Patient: sex F, age 39
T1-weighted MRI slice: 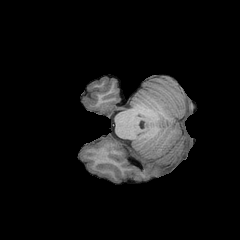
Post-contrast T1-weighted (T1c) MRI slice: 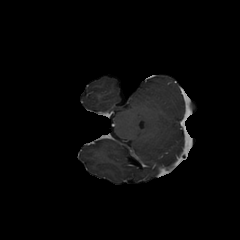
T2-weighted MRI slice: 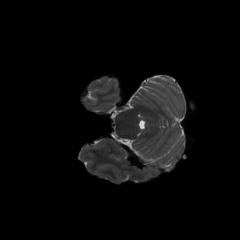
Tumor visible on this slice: no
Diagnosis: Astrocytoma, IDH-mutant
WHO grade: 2